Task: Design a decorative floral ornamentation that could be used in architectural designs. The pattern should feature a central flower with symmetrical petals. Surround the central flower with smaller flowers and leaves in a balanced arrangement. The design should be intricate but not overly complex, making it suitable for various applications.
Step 630:
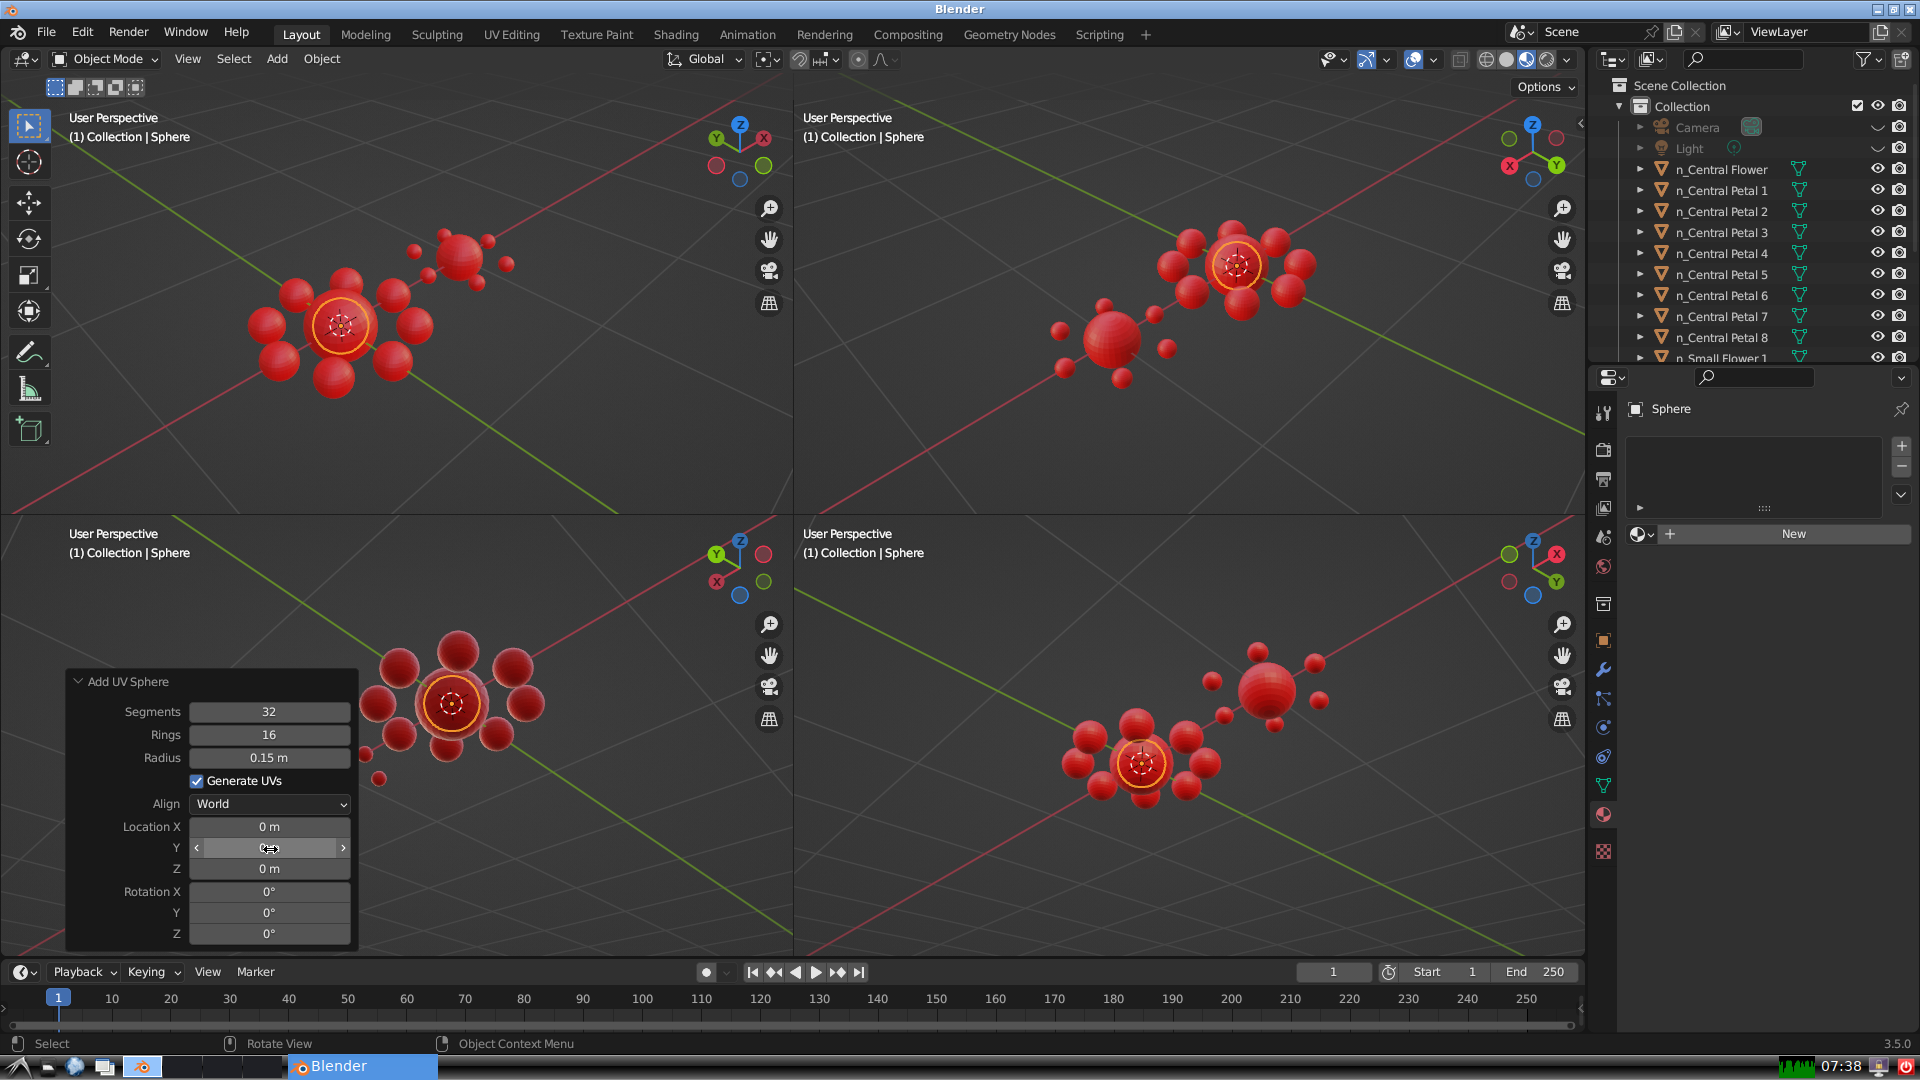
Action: click: no